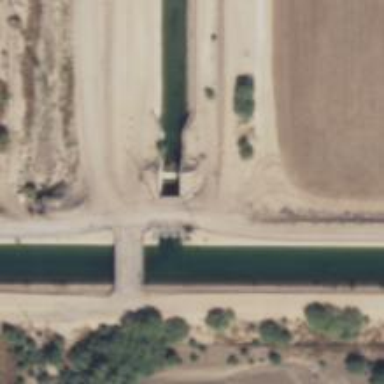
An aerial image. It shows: Canal.